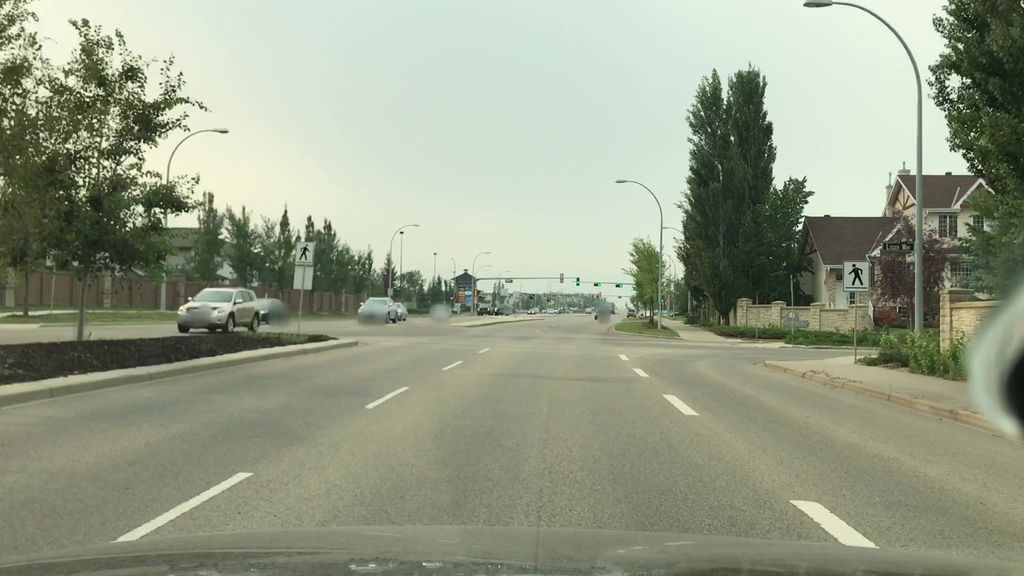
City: edmonton